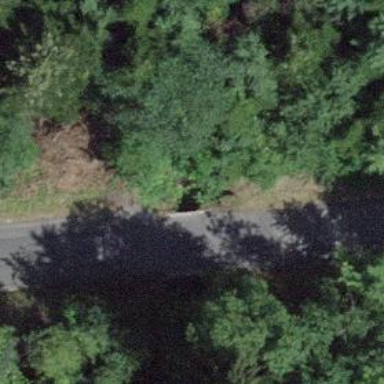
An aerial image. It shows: Unclassified road with asphalt surface is on bridge.